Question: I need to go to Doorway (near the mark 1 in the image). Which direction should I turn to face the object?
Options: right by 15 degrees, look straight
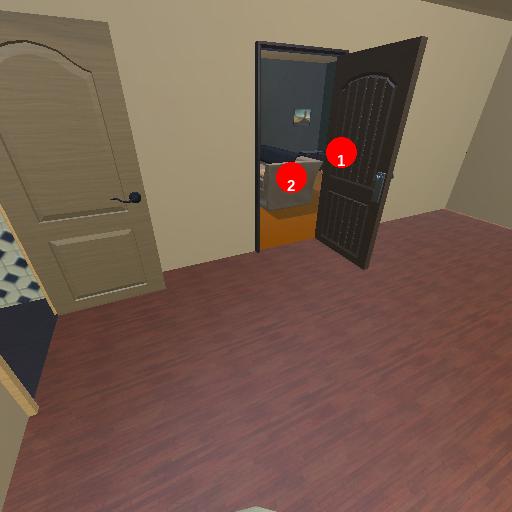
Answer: right by 15 degrees